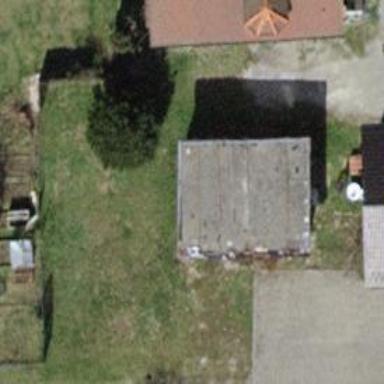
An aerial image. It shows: Garage.